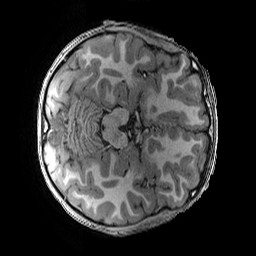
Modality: T1w
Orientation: axial
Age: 12
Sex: male
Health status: ill
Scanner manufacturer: ge
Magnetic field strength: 3 T
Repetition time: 0.007664 s
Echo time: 0.00342 s